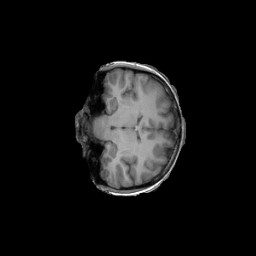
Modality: T1w
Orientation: coronal
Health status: ill
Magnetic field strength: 3 T